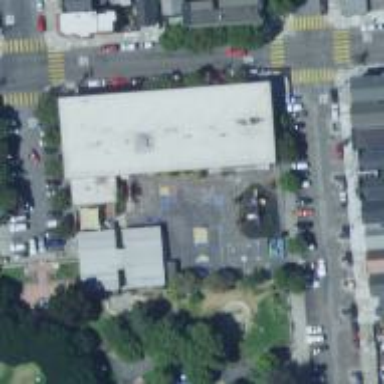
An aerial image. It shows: School.